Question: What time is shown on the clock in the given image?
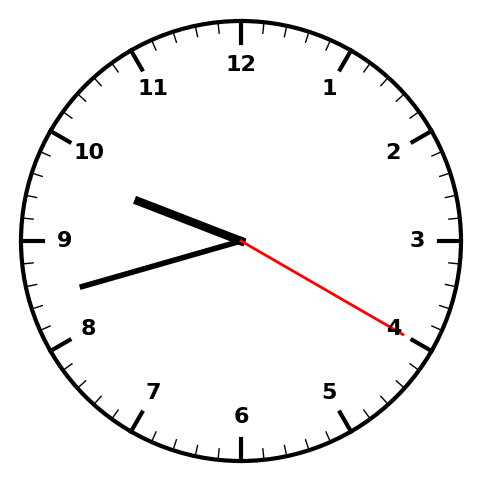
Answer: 09:42:20